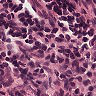
Metastatic tissue present: no